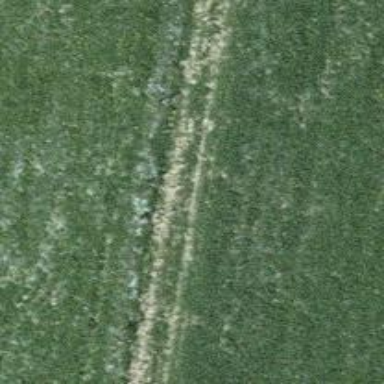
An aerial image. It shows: Track with grade 5 tracktype.